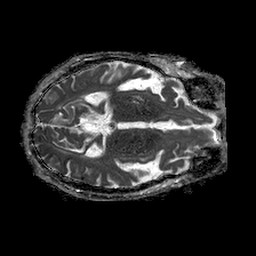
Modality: ADC
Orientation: axial
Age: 81
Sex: female
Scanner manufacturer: philips
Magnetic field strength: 1.5 T
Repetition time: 4.6 s
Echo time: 0.08631 s